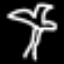
Label: palm tree